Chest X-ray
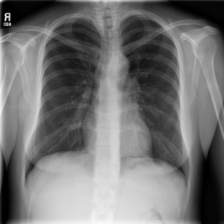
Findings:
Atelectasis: negative
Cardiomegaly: negative
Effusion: negative
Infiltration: negative
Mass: negative
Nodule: negative
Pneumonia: negative
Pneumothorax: negative
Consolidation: negative
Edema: negative
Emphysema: negative
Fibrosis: negative
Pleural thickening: negative
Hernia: negative